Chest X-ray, PA view. Patient: 31 years old, sex M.
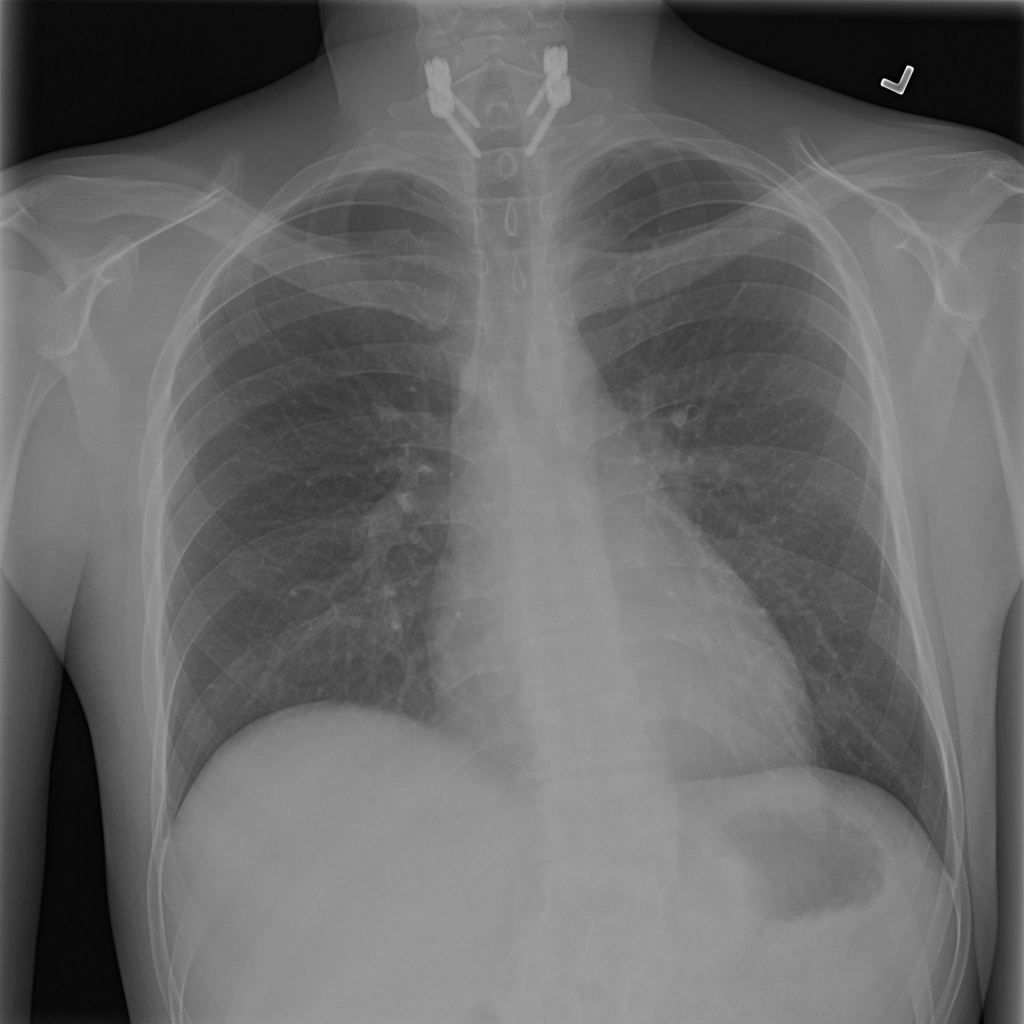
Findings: No Finding